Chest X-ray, PA view. Patient: 44 years old, sex F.
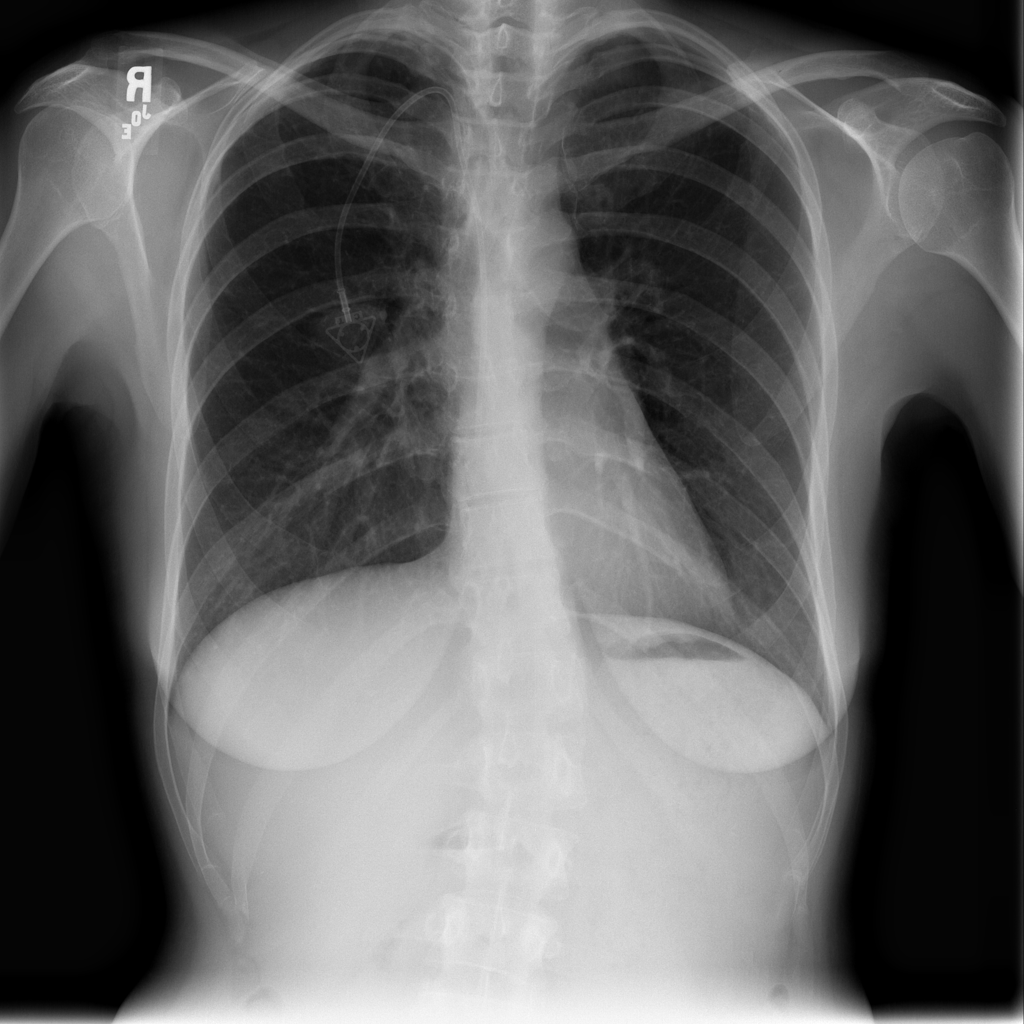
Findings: No Finding